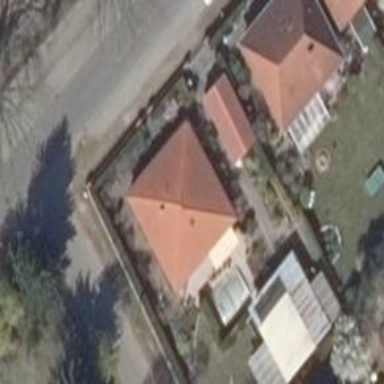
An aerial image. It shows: Detached building with pyramidal roof shape.